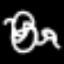
Label: squiggle